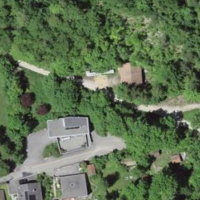
EUNIS habitat code: 41
Species observed at this site:
Geranium pyrenaicum
Aegopodium podagraria